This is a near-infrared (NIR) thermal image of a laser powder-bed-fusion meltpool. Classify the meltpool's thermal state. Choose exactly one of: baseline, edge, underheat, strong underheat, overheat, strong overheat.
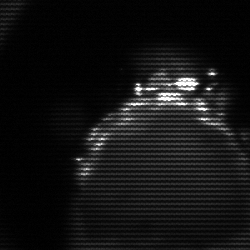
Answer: edge